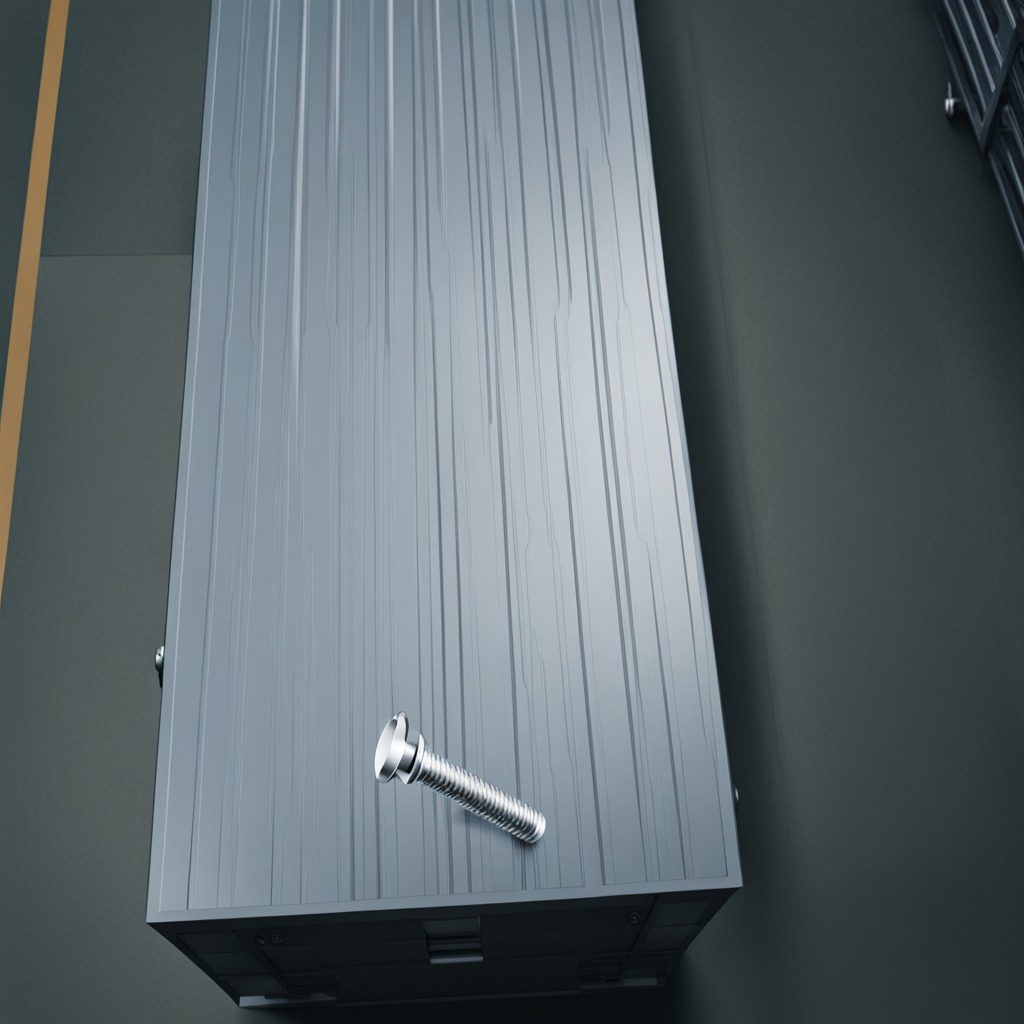
A metal screw lies on the toolbox surface.